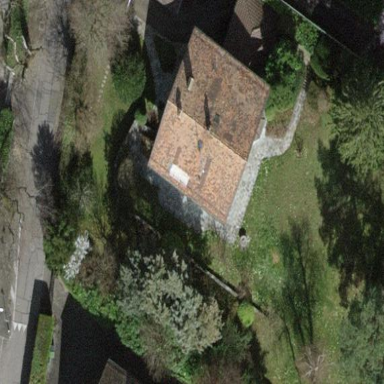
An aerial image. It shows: Garden enclosed by fence.